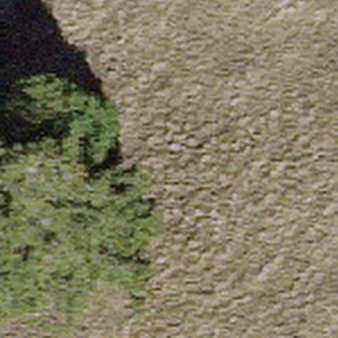
Label: other